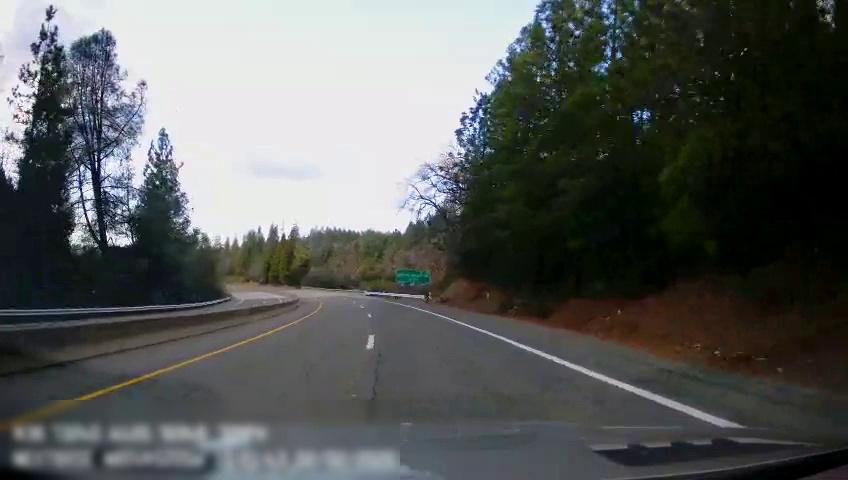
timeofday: Day
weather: Sunny
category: Drivable Space
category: Drivable Space
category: Lanes | Opposite Lane
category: Lanes | Opposite Lane
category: Lanes | Opposite Lane
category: Lanes | Alternate Lane
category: Lanes | Current Lane
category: Lanes | Alternate Lane
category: Traffic | Signs